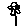
Label: flower